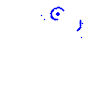
Particle: proton